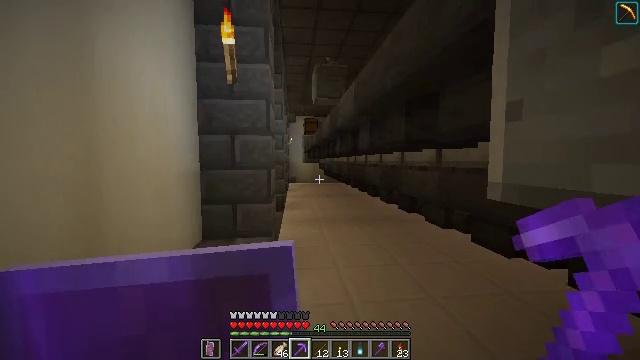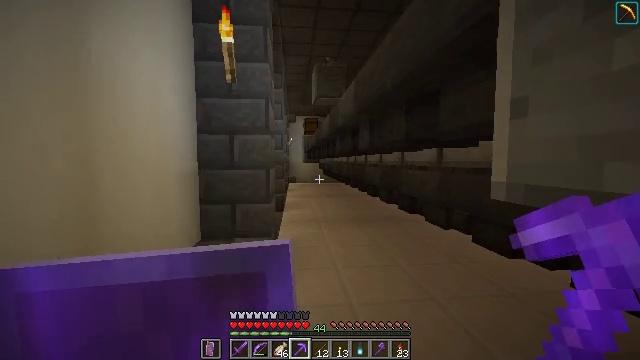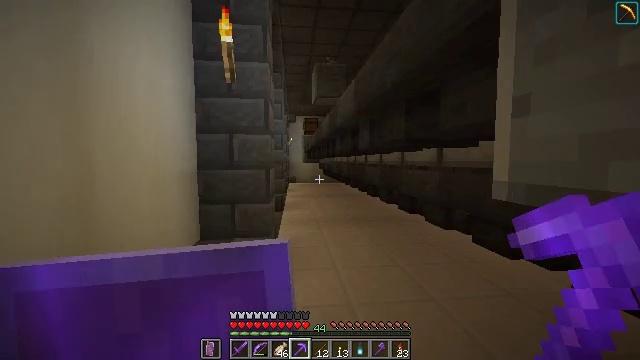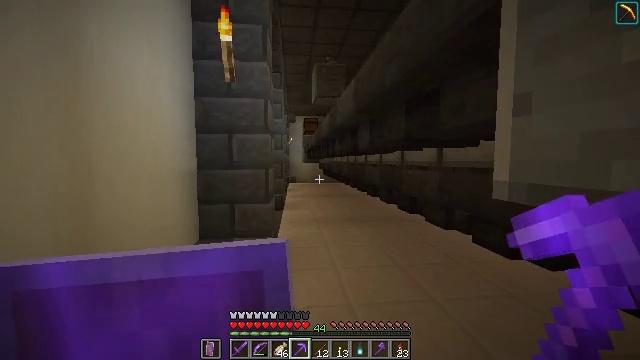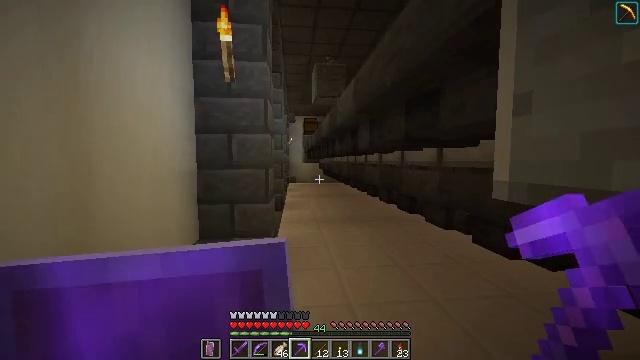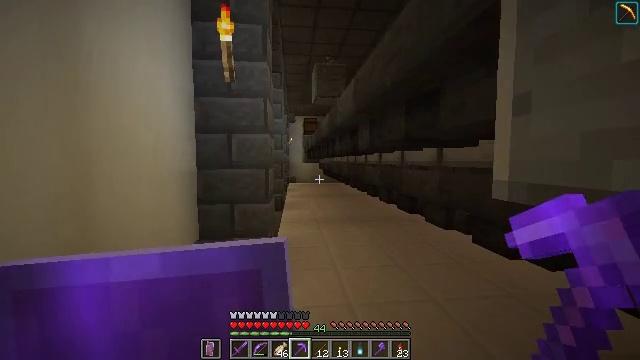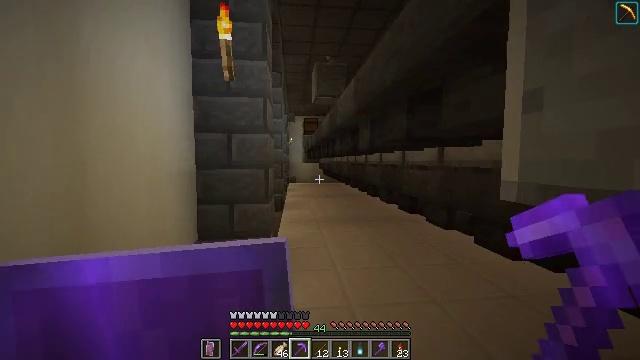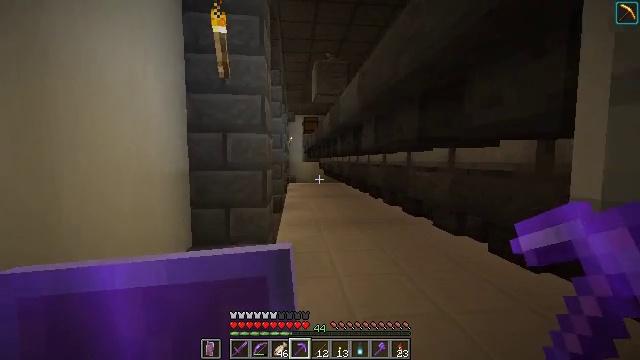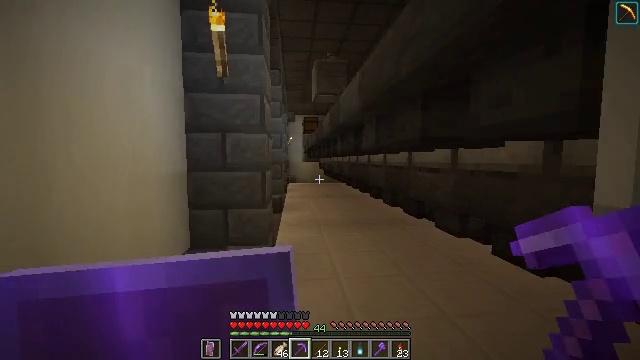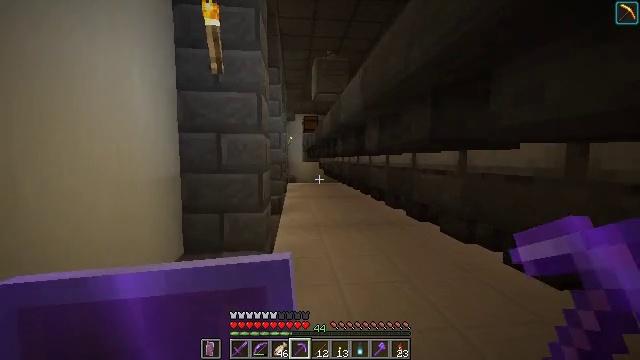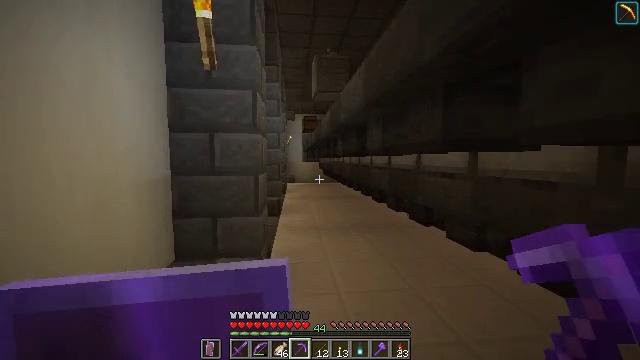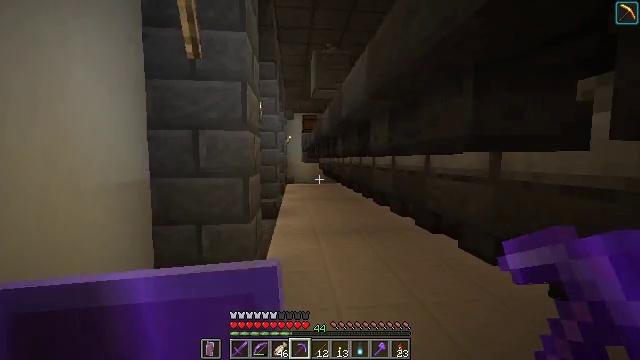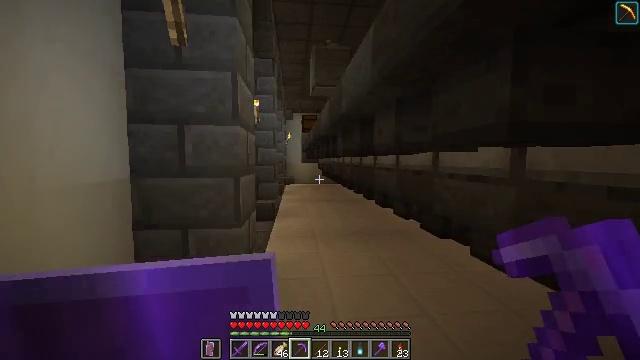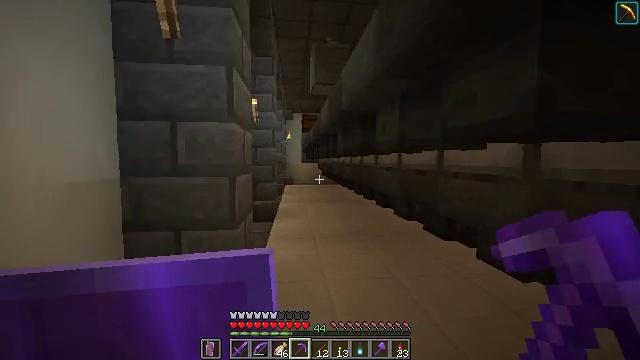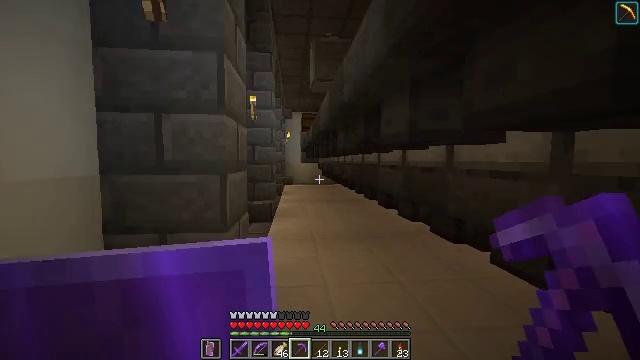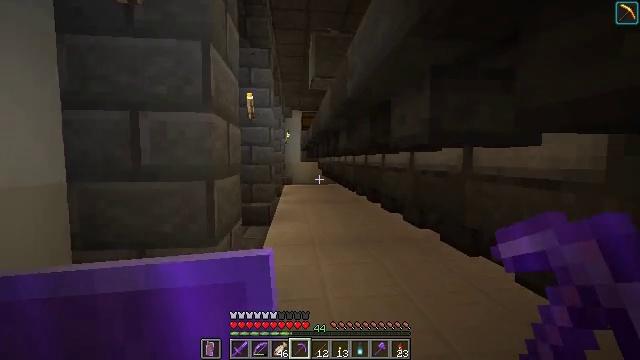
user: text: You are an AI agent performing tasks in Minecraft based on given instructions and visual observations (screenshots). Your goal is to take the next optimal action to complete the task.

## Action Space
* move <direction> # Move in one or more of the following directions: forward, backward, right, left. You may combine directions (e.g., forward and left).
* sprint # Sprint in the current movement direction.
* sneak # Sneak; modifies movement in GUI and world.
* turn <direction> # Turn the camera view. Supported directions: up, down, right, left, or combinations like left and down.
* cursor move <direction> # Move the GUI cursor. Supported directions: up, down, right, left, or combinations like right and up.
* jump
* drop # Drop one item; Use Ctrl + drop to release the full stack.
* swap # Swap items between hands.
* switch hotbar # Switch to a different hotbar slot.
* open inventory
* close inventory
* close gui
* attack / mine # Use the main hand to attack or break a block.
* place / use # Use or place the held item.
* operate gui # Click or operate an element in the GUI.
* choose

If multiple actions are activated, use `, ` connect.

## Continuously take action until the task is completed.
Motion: motion action
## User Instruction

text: mine block soul lantern
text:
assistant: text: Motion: no_op
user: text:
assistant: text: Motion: no_op
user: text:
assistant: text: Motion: no_op
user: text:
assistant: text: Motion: no_op
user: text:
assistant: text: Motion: no_op
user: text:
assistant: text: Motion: move forward
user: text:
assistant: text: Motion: move forward
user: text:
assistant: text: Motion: move forward
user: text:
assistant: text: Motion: move forward
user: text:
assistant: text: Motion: move forward
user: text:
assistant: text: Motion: move forward
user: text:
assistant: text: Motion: move forward
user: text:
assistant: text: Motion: move forward
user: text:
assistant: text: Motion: move forward
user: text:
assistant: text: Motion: move forward
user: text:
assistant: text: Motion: move forward
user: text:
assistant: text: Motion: move forward
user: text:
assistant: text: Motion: move forward
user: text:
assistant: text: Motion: move forward
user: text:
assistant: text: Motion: move forward
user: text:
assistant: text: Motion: move forward
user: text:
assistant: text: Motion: move forward
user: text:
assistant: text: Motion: move forward
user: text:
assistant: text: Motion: move forward
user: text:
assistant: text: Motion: move forward
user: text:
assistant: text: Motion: move forward
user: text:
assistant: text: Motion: move forward
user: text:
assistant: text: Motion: move forward
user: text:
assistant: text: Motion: move forward
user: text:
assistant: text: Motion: move forward